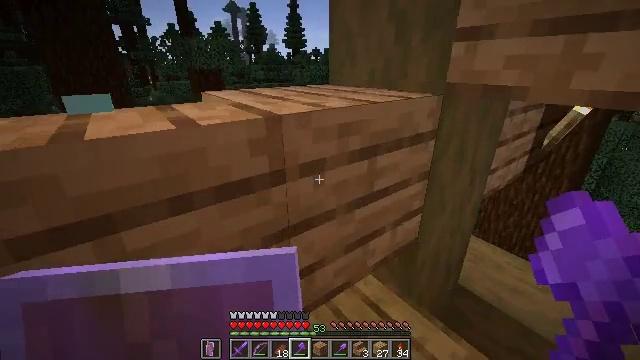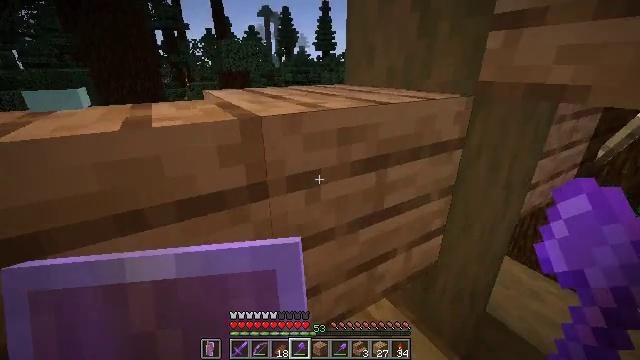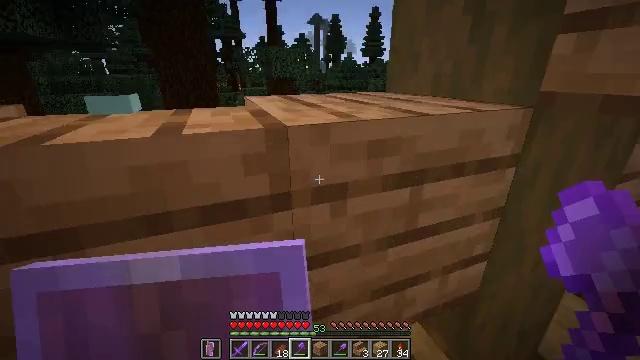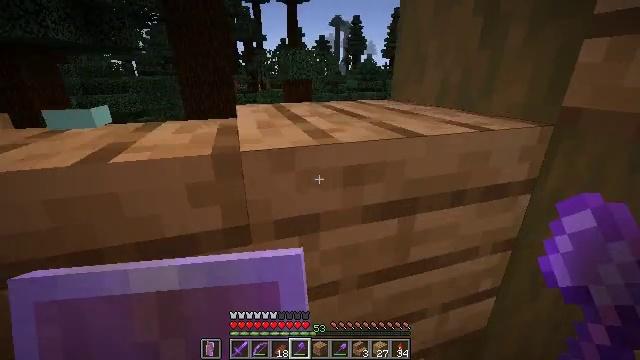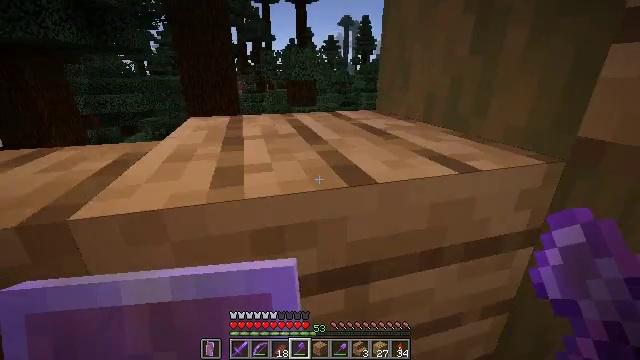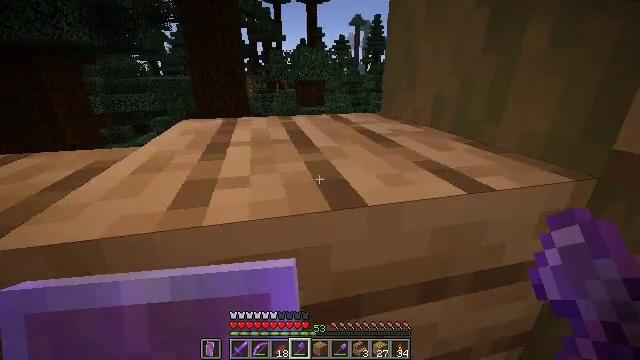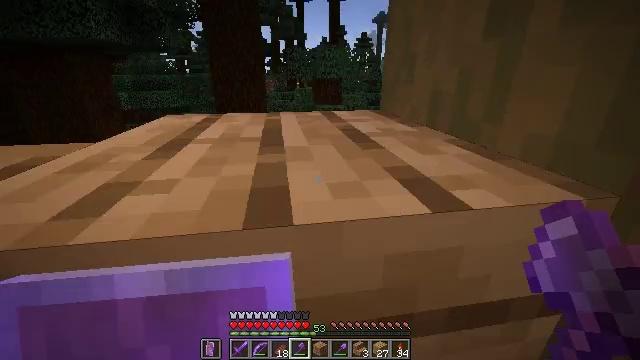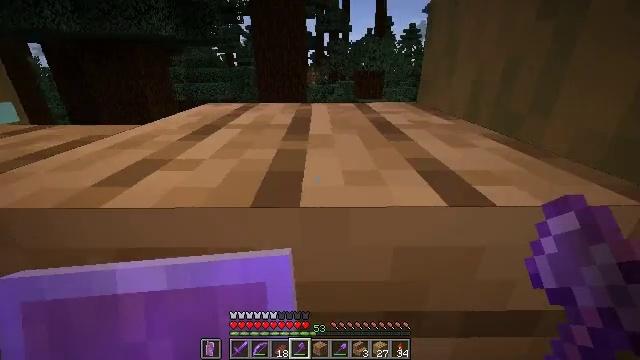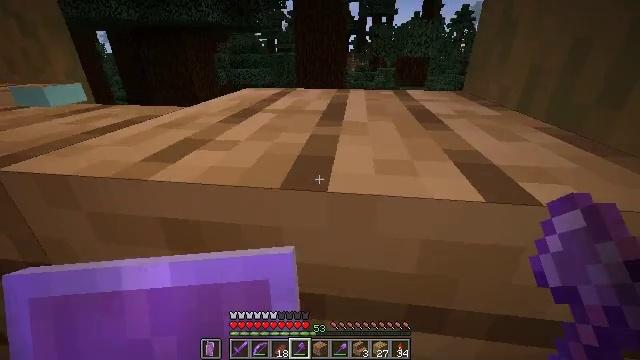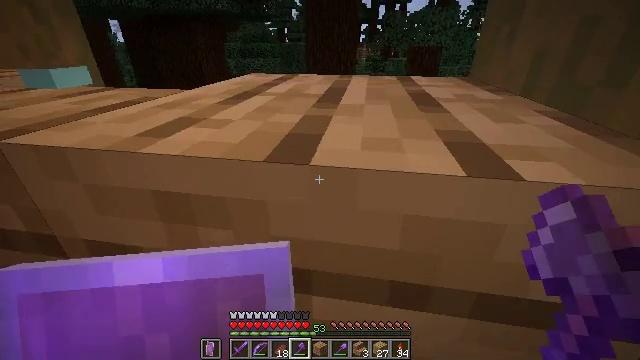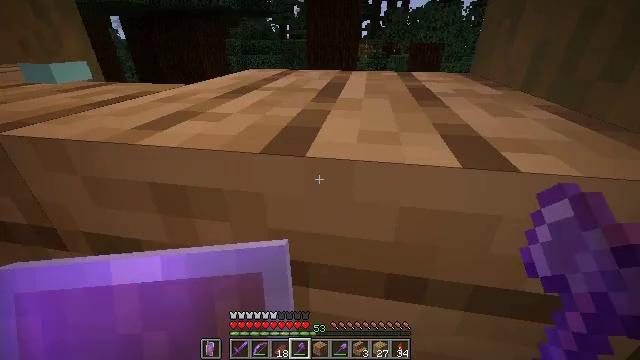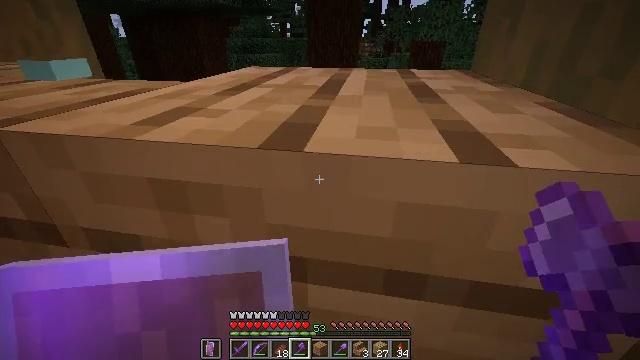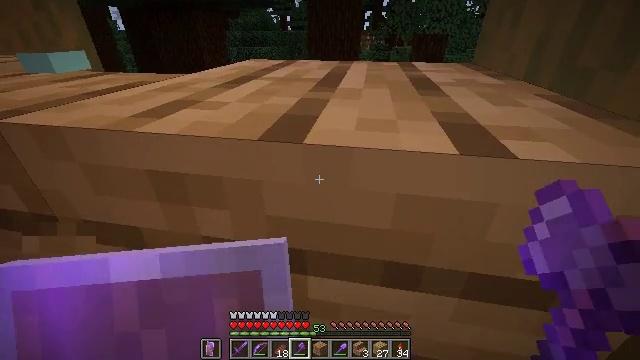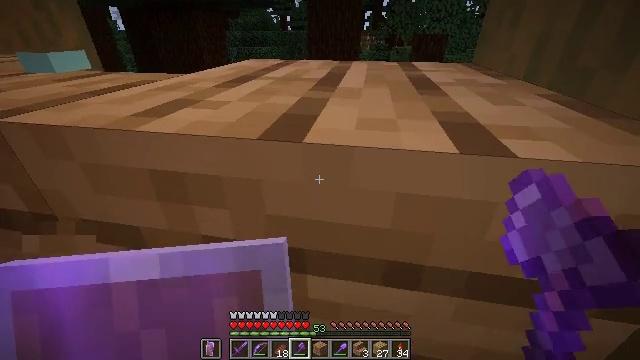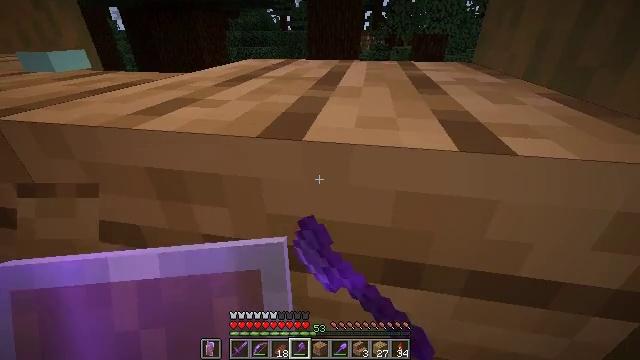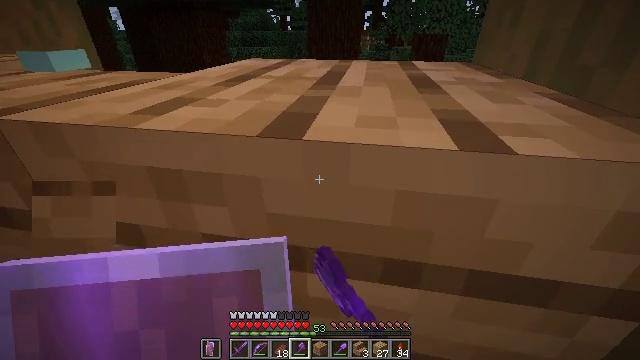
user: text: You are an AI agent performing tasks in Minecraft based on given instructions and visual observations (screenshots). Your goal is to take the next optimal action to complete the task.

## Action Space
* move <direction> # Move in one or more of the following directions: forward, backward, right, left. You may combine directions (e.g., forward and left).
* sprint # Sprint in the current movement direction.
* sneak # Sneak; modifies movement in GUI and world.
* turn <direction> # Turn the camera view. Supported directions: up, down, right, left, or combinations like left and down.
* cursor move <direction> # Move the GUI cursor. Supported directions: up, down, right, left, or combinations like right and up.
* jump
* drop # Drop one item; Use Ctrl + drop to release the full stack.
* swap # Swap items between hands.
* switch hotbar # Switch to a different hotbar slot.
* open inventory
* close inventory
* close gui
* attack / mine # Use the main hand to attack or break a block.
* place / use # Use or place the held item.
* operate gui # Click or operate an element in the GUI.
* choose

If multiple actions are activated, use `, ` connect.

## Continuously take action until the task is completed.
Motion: motion action
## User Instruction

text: Harvest jungle planks from a wall or floor.
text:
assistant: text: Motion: move forward and move right, turn left
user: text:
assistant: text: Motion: move forward and move right, turn left and up
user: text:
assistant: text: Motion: move forward and move right, turn left
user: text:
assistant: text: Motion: move forward, turn left
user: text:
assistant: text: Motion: move forward, turn left
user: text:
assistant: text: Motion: move forward, turn left
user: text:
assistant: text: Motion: move forward, turn left and down
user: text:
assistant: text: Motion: turn left and down
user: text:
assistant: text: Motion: turn left and down
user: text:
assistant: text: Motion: no_op
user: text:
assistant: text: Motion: no_op
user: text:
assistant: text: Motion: turn down, attack / mine
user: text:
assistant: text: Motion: attack / mine
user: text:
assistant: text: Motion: attack / mine
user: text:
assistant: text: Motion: attack / mine
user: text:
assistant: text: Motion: no_op
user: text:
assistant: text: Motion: no_op
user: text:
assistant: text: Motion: no_op
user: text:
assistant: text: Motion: no_op
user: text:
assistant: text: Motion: attack / mine
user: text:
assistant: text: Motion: attack / mine
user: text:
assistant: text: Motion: attack / mine
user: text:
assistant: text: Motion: move forward
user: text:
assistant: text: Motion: move forward
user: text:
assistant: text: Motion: move forward
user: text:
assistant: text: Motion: move forward
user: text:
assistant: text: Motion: no_op